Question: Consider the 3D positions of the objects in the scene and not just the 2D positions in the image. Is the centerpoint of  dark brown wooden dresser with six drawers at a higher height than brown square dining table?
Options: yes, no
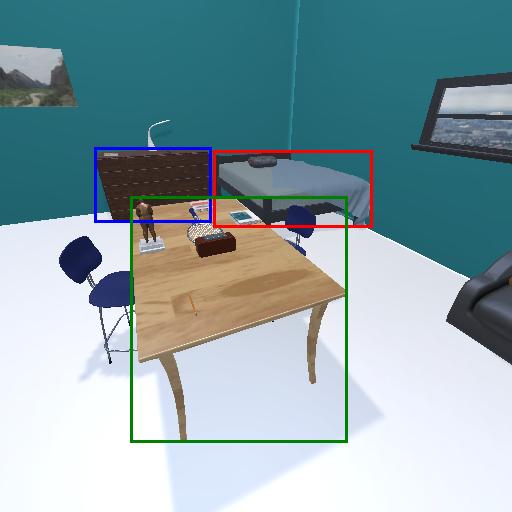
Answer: yes